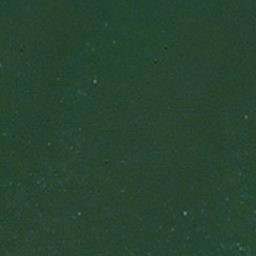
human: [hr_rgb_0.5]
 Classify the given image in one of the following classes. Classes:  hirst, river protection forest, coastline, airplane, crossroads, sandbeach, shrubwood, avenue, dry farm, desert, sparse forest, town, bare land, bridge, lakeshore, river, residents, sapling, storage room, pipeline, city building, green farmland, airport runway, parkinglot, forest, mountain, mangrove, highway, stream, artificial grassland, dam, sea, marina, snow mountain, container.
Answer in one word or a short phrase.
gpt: sea